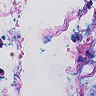
Metastatic tissue present: no